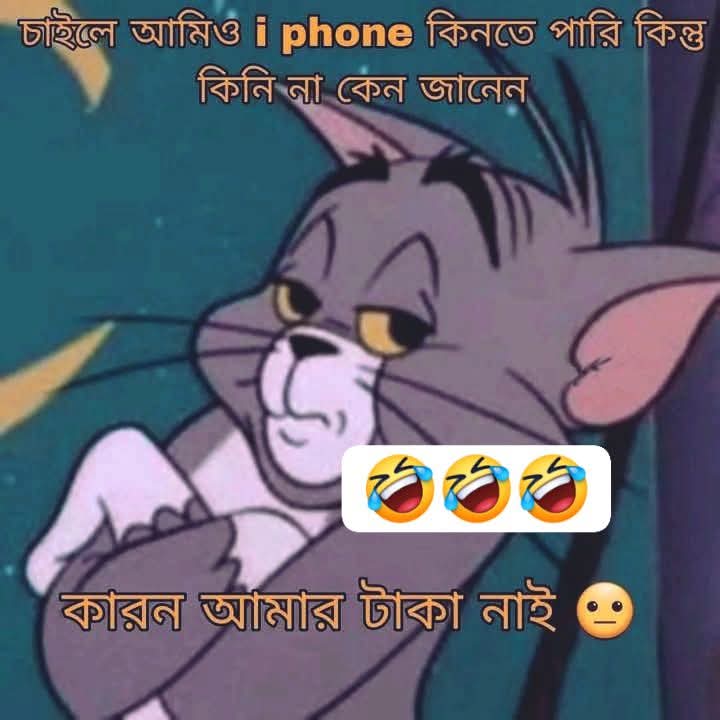
Text: চাইলে আমিও i phone কিনতে পারি কিন্তু কিনি না কেন জানেন
কারন আমার টাকা নাই
Label: Non Hate